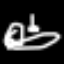
Label: frog